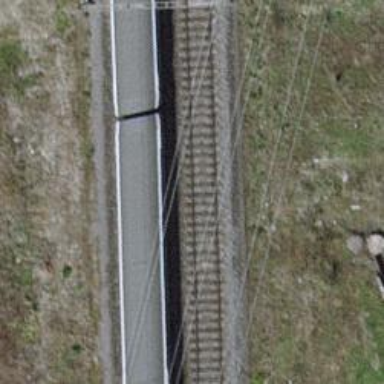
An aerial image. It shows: Single railway track with electrified contact line.